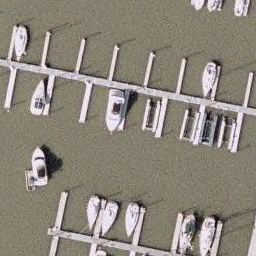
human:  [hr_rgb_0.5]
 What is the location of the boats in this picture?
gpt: center and bottom